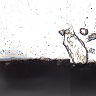
Metastatic tissue present: no